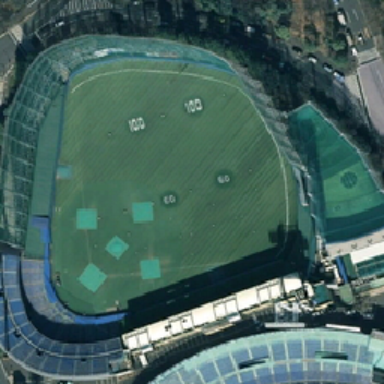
The big white grass is in the center of the stadium .